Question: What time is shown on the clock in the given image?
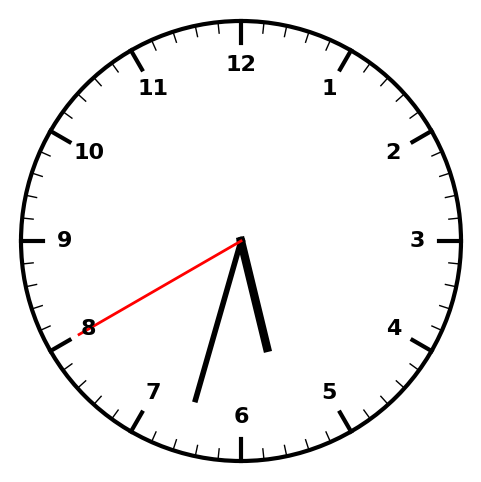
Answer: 05:32:40